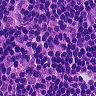
Metastatic tissue present: no